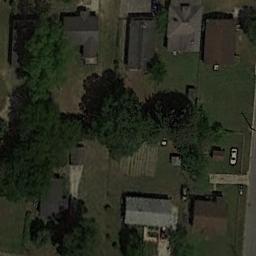
Label: residential